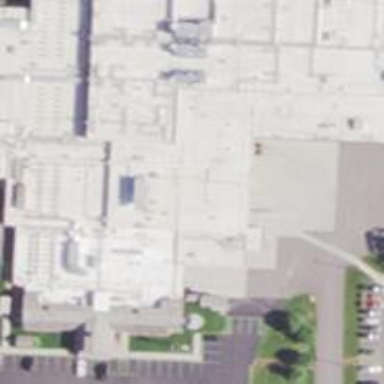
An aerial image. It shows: Commercial building.